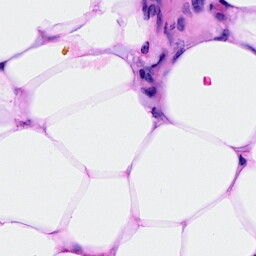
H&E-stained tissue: Breast